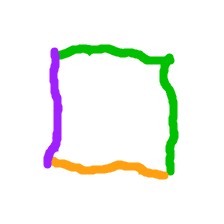
Shape: square